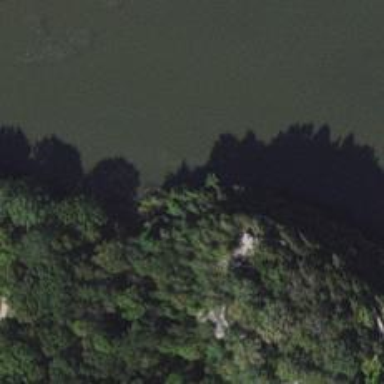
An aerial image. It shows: Natural cliff.